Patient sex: F
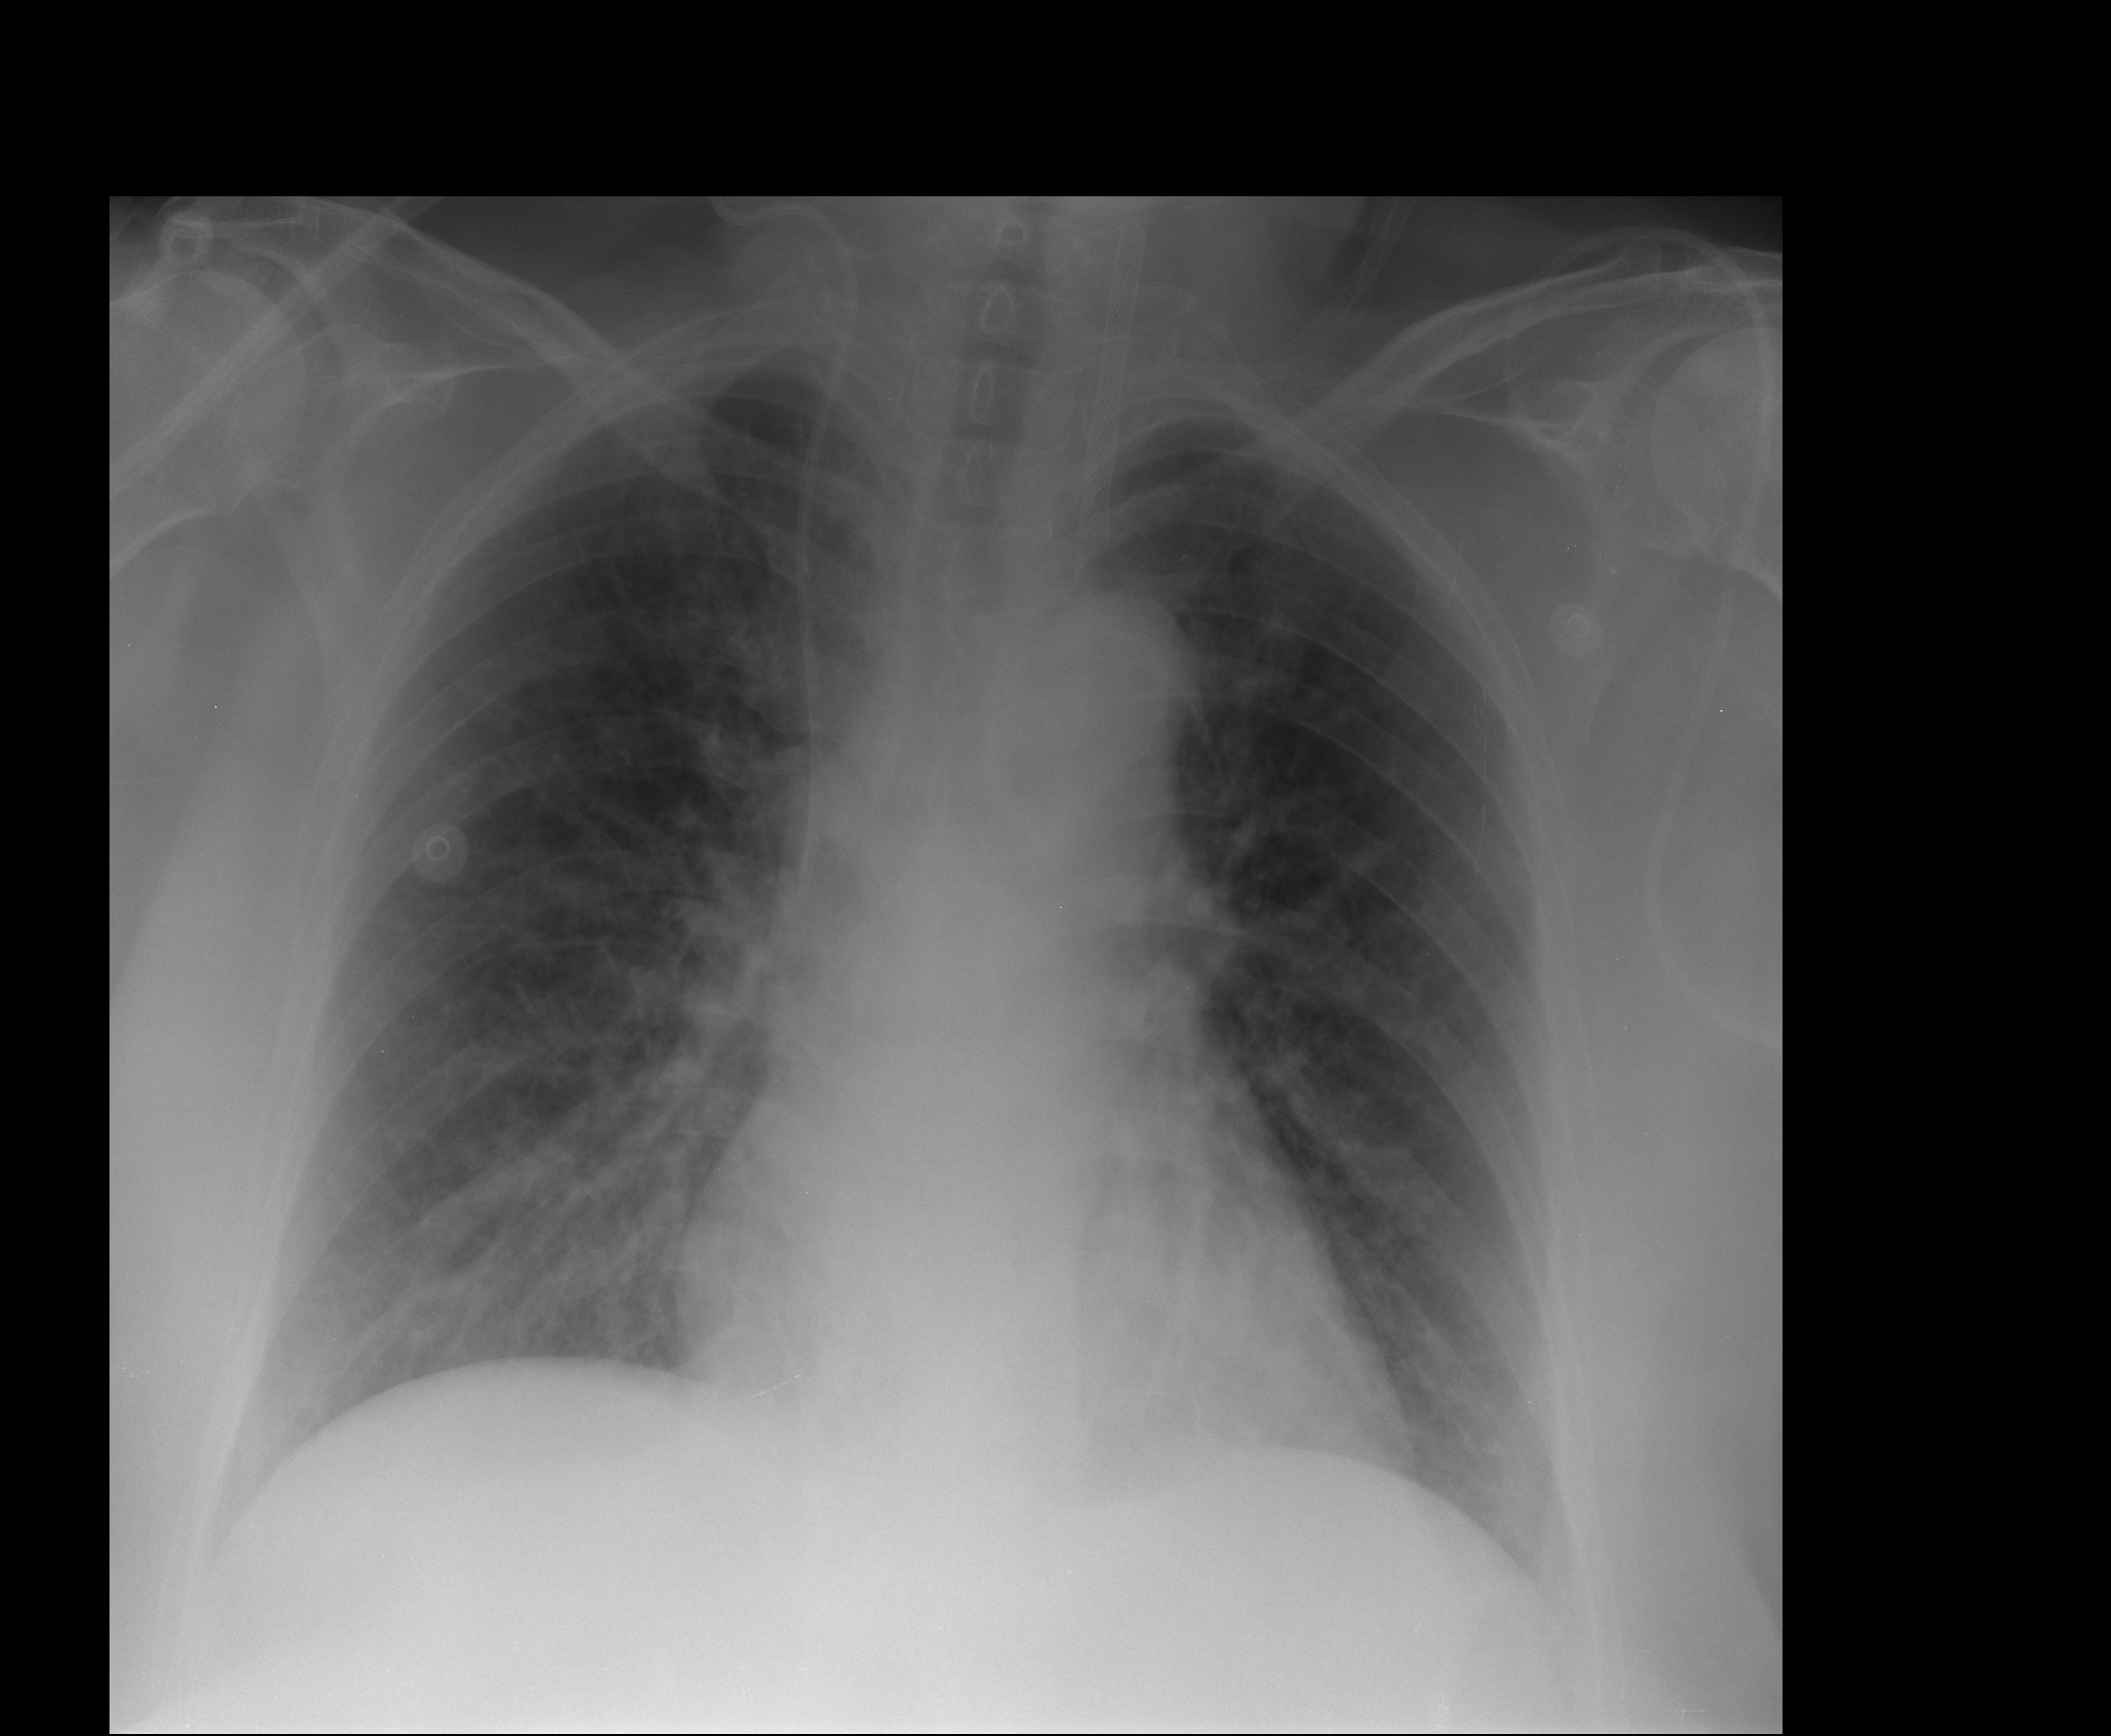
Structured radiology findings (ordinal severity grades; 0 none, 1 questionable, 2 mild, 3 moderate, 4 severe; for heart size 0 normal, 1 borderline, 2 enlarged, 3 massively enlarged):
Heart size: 0
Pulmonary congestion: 2
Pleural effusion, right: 0
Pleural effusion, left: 0
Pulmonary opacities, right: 0
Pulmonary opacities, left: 0
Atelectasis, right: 1
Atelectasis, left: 0